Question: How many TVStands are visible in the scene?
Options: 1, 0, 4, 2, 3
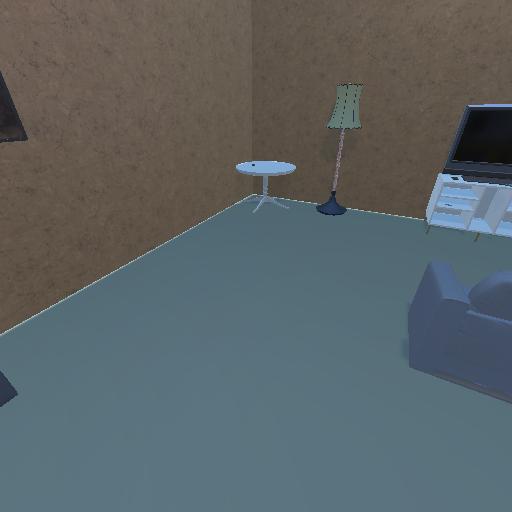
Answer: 1